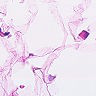
Metastatic tissue present: no